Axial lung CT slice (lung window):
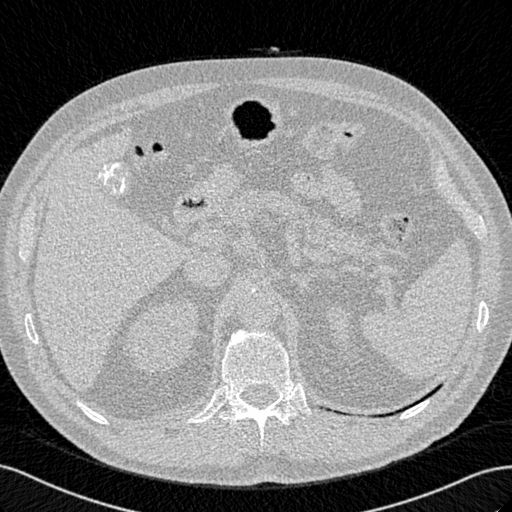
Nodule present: no